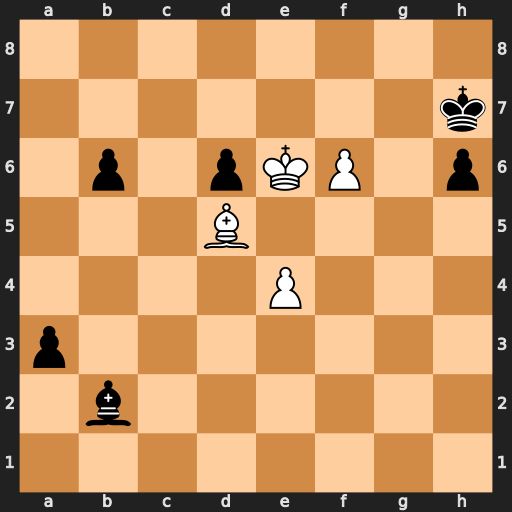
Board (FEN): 8/7k/1p1pKP1p/3B4/4P3/p7/1b6/8
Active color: w
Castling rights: -
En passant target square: -
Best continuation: f7 Bg7 Kxd6 Bf8+ Kd7